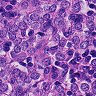
Metastatic tissue present: yes